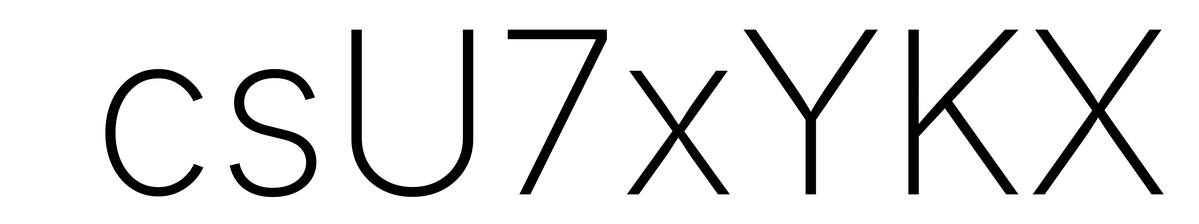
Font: Inter_ExtraLight